Question: I have applied gesture on whole view and I want to interact with table view within self.view.I have applied custom gesture.that is as follows:
'''
#import "TouchEvent.h"
#import <UIKit/UIGestureRecognizerSubclass.h>
@implementation TouchEvent
@synthesize xInc=_inc;
@synthesize prev=_prev;
@synthesize diff=_diff;
-(void)touchesBegan:(NSSet *)touches withEvent:(UIEvent *)event
{
[self setState:UIGestureRecognizerStateBegan];
}
-(void)touchesCancelled:(NSSet *)touches withEvent:(UIEvent *)event
{
[self setState:UIGestureRecognizerStateCancelled];
}
-(void)touchesMoved:(NSSet *)touches withEvent:(UIEvent *)event
{
UITouch *touch = [touches anyObject];
// A tap can have slight movement, but we're not interested
// in a tap. We want more movement. So if a tap is detected
// fail the recognizer.
if ([self state] == UIGestureRecognizerStatePossible) {
[self setState:UIGestureRecognizerStateBegan];
} else {
[self setState:UIGestureRecognizerStateChanged];
}
UIView *view = [self view];
CGPoint touchpoint = [touch locationInView:view];
CGPoint prevPoint=[touch previousLocationInView:view];
if (prevPoint.x<touchpoint.x)
[self setDiff:(touchpoint.x-prevPoint.x)];
else
[self setDiff:(prevPoint.x-touchpoint.x)];
NSLog(@"difference is: %f",self.diff);
NSLog(@"x is: %f",touchpoint.x);
[self setXInc:touchpoint.x];
[self setPrev:prevPoint.x];
}
-(void)touchesEnded:(NSSet *)touches withEvent:(UIEvent *)event
{
[self setState:UIGestureRecognizerStateEnded];
}
@end
'''
> and I m applying like this
'''
- (void)viewDidLoad
{
NSArray *ary=[NSArray arrayWithObjects:@"Friends",@"Message",@"Chats",@"New Feeds",@"Photos",@"Notes", nil];
array=ary;
gestur=[[TouchEvent alloc] initWithTarget:self action:@selector(SLideTheView:)];
[self.view addGestureRecognizer:gestur];
[super viewDidLoad];
// Do any additional setup after loading the view, typically from a nib.
}
-(void)moveIt:(CGFloat)x_pos
{
[UIView beginAnimations:nil context:NULL];
[UIView setAnimationDuration:0.5];
[UIView setAnimationDelegate:self];
[viewU setFrame:CGRectMake(x_pos, 0, 320, 460)];
[UIView commitAnimations];
}
-(void)SLideTheView:(TouchEvent*)gesture
{
CGPoint pt=[gesture locationInView:viewU];
if (pt.x>13&&pt.y>5&&pt.x<29&&pt.y<23)
{
[self slideView];
}
else
{
if (gesture.state==UIGestureRecognizerStateEnded)
{
if (viewU.frame.origin.x!=0) {
if (gesture.prev<gesture.xInc)
{
[self moveIt:270];
}
else
[self moveIt:0];
}
}
else
{
if (viewU.frame.origin.x!=0)
{
if (gesture.prev<gesture.xInc)
x=viewU.frame.origin.x+gesture.diff;
else
x=viewU.frame.origin.x-gesture.diff;
[viewU setFrame:CGRectMake(x, 0, 320, 460)];
}
}
}
}
- (void)tableView:(UITableView *)tableView didSelectRowAtIndexPath:(NSIndexPath *)indexPath
{
label.text=[array objectAtIndex:[indexPath row]];
[self slideView];
}
'''
the running image is as follows:

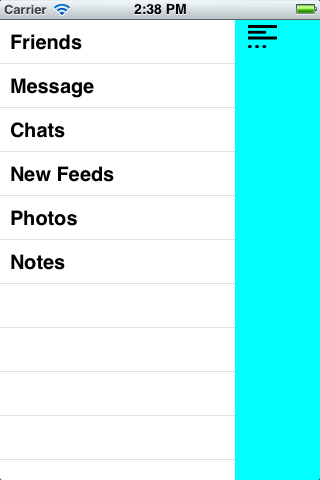
Answer: you can use 'requireGestureRecognizerToFail:' to able to recognize two or more gesture recognizers on same view see example code <URL>
so you can refer this <URL>
the method to be referenced is '- (BOOL)gestureRecognizer:(UIGestureRecognizer *)gestureRecognizer shouldReceiveTouch:(UITouch *)touch'
refer <URL> for more